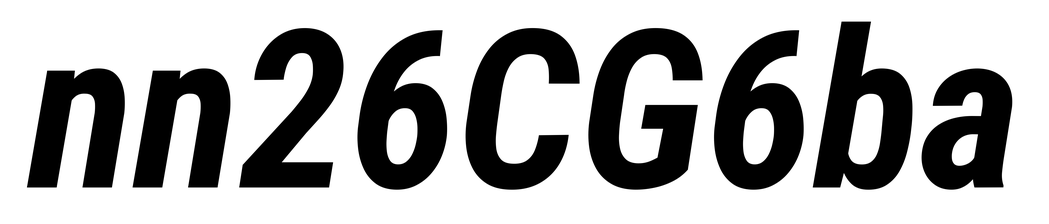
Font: Roboto-Italic_Condensed_Bold_Italic